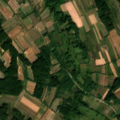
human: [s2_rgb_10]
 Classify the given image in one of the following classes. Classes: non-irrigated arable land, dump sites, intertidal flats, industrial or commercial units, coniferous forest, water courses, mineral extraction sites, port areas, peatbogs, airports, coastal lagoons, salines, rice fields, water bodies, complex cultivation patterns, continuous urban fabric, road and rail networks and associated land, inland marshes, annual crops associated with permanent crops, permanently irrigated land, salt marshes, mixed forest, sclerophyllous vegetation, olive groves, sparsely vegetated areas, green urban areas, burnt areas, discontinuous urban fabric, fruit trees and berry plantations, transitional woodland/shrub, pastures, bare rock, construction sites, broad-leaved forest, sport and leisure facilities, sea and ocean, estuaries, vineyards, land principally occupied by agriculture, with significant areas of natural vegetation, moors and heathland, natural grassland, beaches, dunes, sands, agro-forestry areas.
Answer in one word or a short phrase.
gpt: complex cultivation patterns, land principally occupied by agriculture, with significant areas of natural vegetation, broad-leaved forest